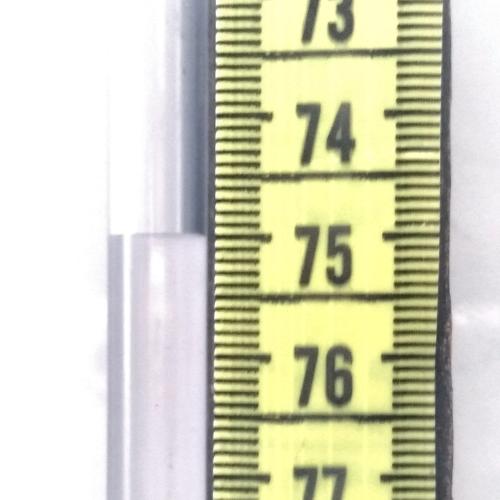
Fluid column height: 75.0 cm